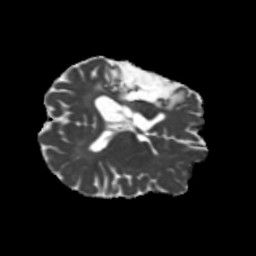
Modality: MD
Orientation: axial
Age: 42
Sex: male
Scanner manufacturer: siemens
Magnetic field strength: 3 T
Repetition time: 5.25 s
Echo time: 0.08 s